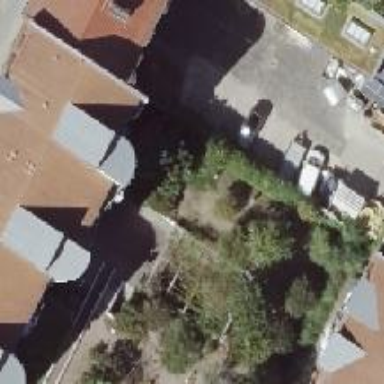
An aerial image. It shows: Parking entrance.